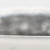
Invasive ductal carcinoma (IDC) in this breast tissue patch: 0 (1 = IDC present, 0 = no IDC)